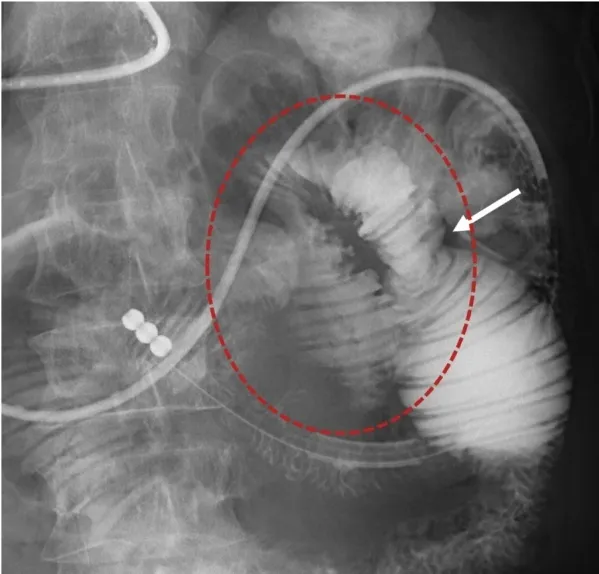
Gastrografin contrast radiography through a long tube showing the closed loop (dotted red circle) and caliber change of small intestine (white arrow).
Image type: radiology (x_ray)